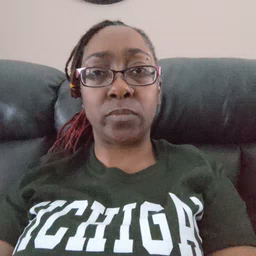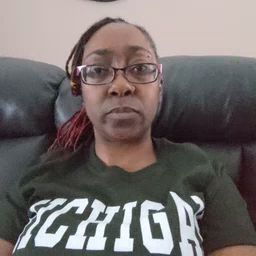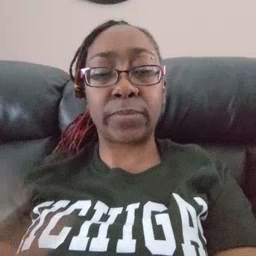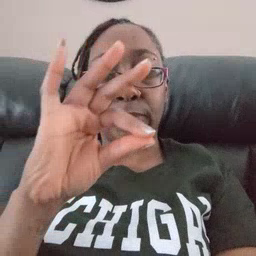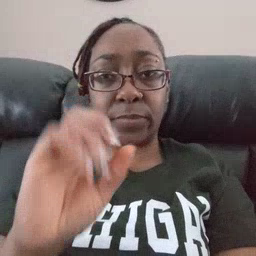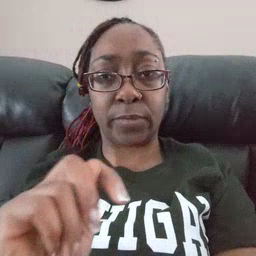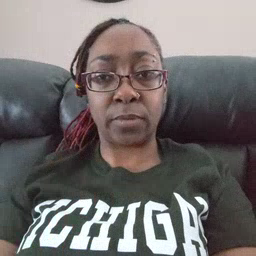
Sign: feet